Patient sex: M
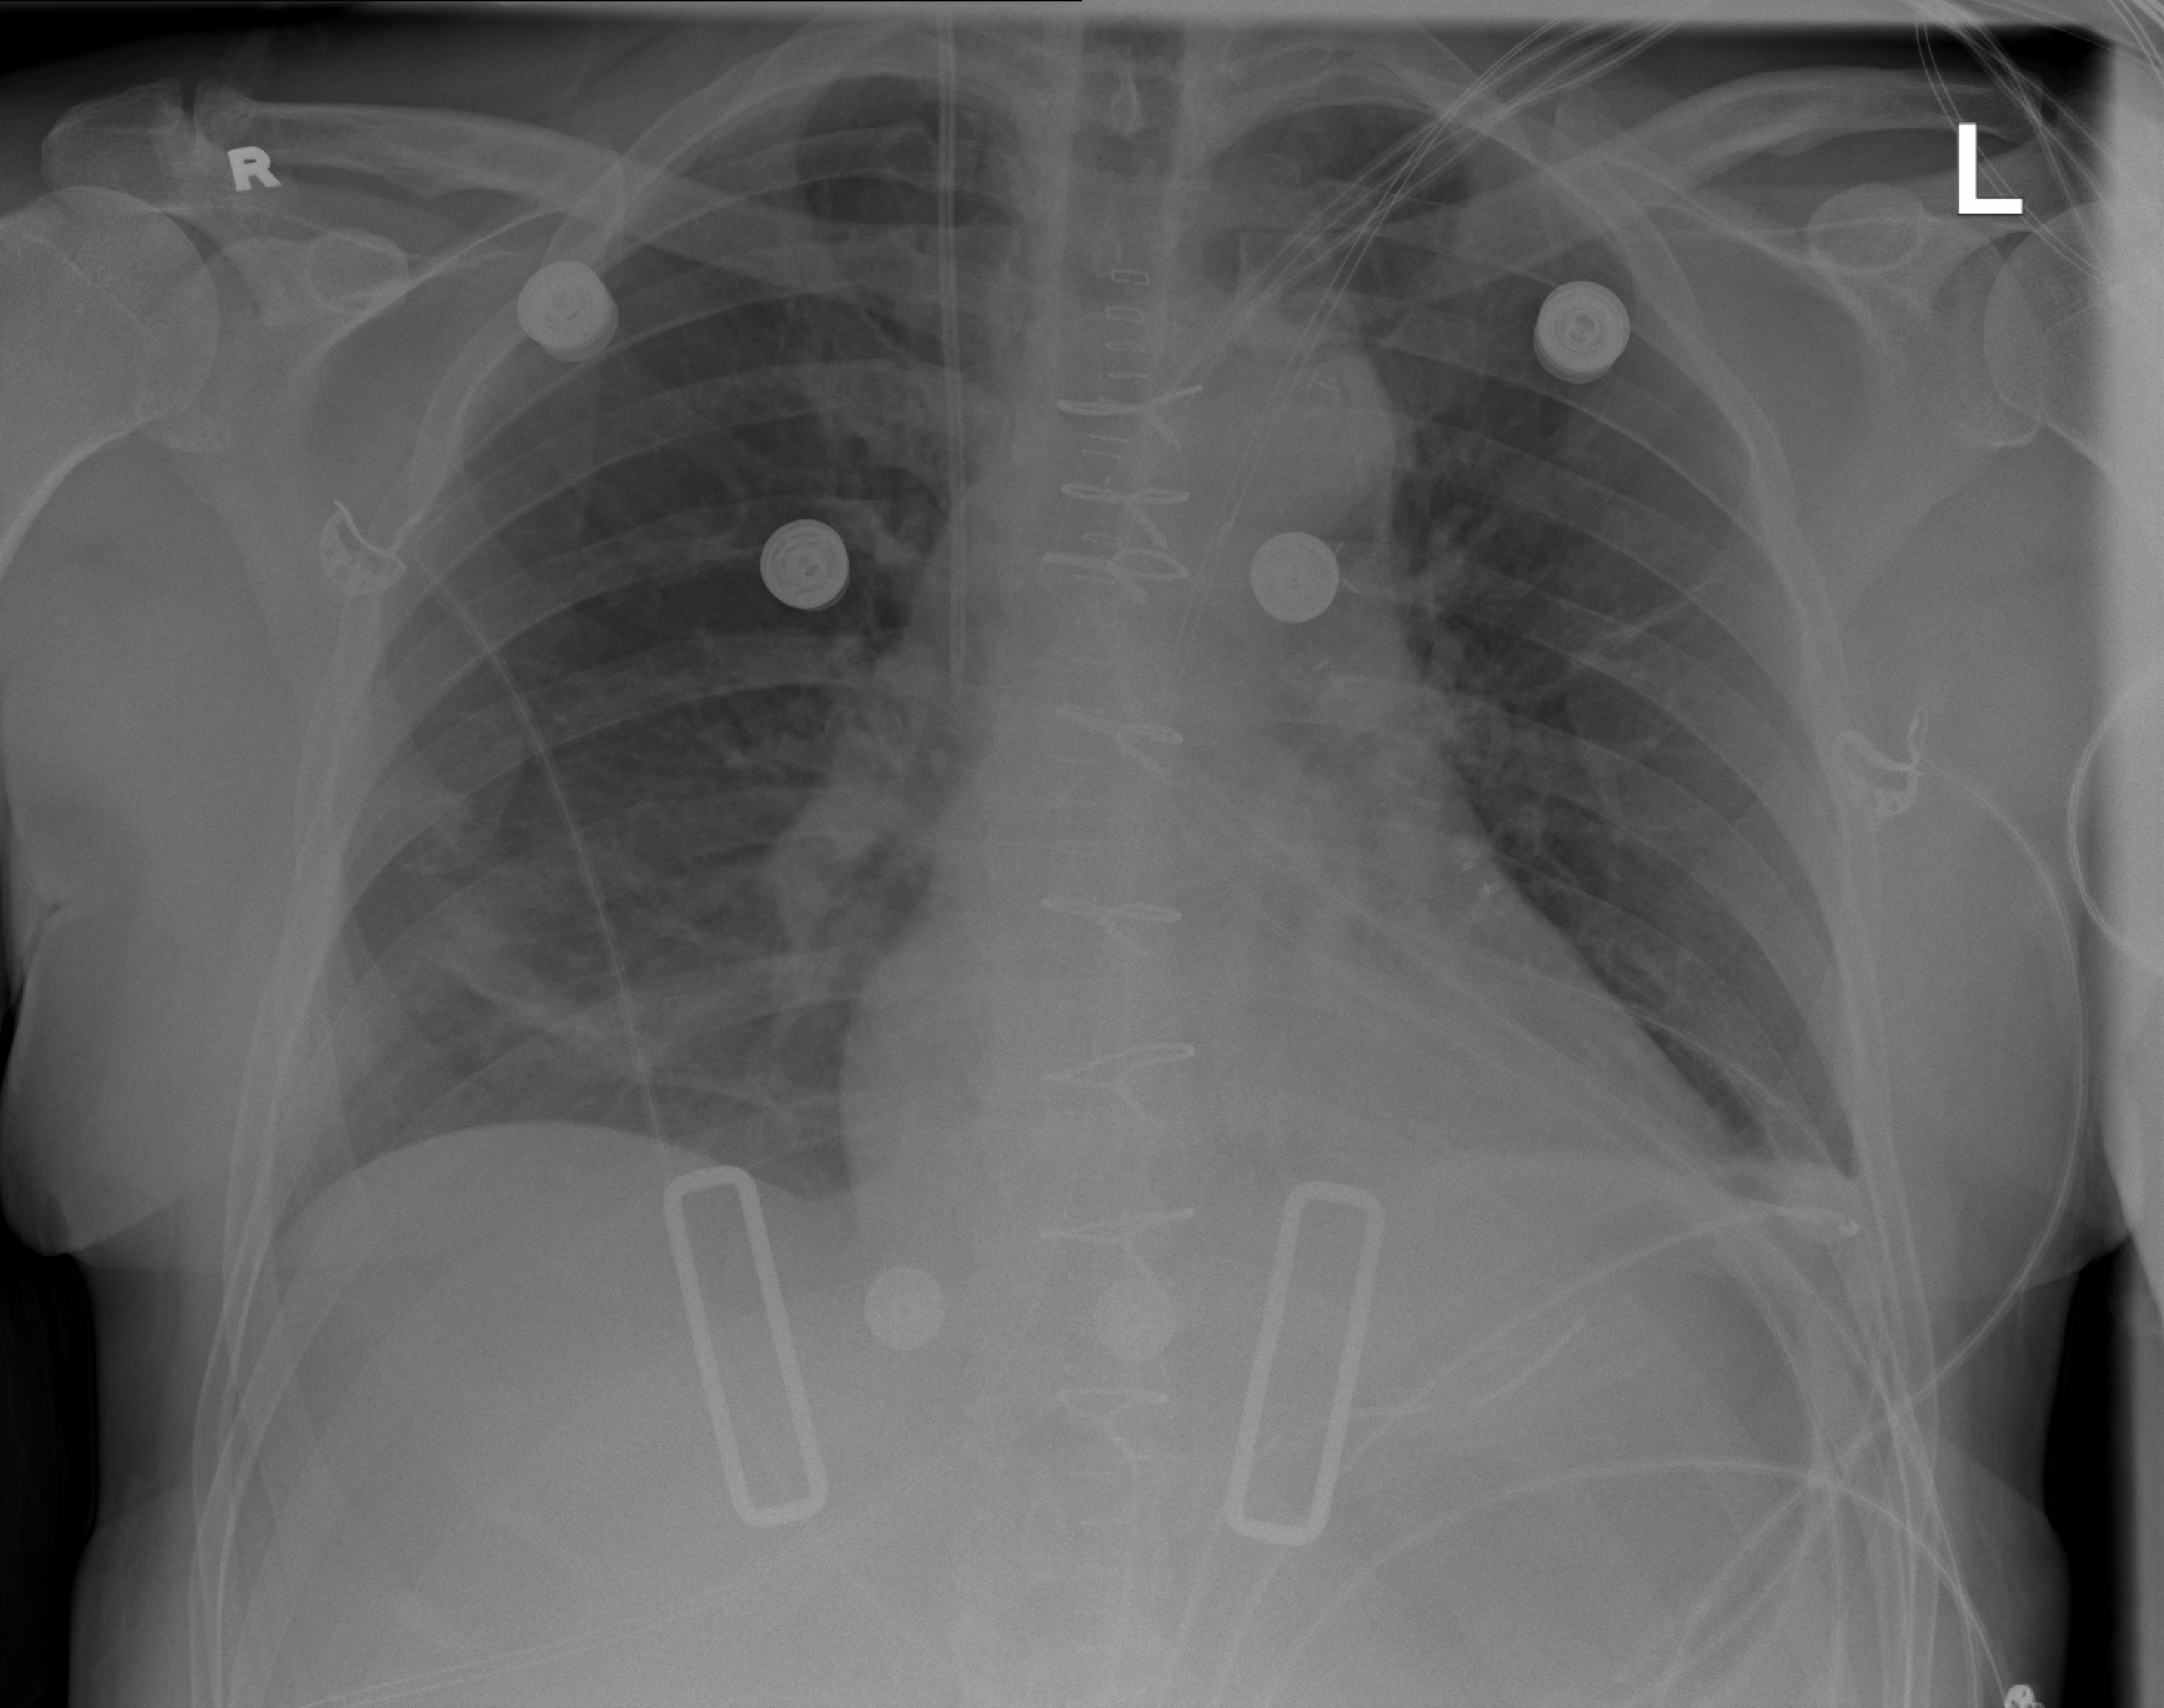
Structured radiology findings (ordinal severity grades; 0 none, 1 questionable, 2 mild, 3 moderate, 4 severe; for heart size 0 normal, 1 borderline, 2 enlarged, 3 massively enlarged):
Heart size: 1
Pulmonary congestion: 0
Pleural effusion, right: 0
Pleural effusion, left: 2
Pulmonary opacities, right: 0
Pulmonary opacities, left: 0
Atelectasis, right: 2
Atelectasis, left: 2